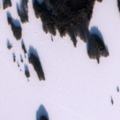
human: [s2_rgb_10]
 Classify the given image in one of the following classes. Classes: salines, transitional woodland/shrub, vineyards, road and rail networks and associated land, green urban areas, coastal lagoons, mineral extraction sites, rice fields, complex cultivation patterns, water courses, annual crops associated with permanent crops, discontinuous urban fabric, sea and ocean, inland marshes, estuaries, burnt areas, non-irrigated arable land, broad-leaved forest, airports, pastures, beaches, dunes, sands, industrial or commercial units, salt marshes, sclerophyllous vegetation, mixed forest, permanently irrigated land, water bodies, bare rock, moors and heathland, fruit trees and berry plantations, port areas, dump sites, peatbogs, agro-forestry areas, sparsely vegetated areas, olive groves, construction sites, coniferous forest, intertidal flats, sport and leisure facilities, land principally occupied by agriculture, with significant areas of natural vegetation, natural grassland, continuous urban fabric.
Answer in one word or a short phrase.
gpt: mixed forest, water bodies